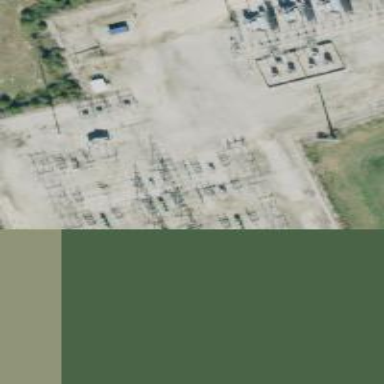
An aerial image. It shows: Switch for power supply.